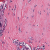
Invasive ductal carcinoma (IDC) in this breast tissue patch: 0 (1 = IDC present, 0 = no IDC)